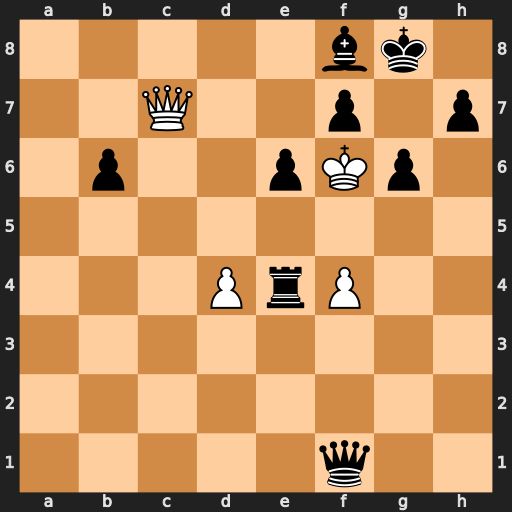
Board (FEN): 5bk1/2Q2p1p/1p2pKp1/8/3PrP2/8/8/5q2
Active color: w
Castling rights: -
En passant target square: -
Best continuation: Qxf7+ Kh8 Qxf8#